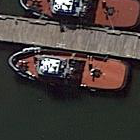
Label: Towing_vessel